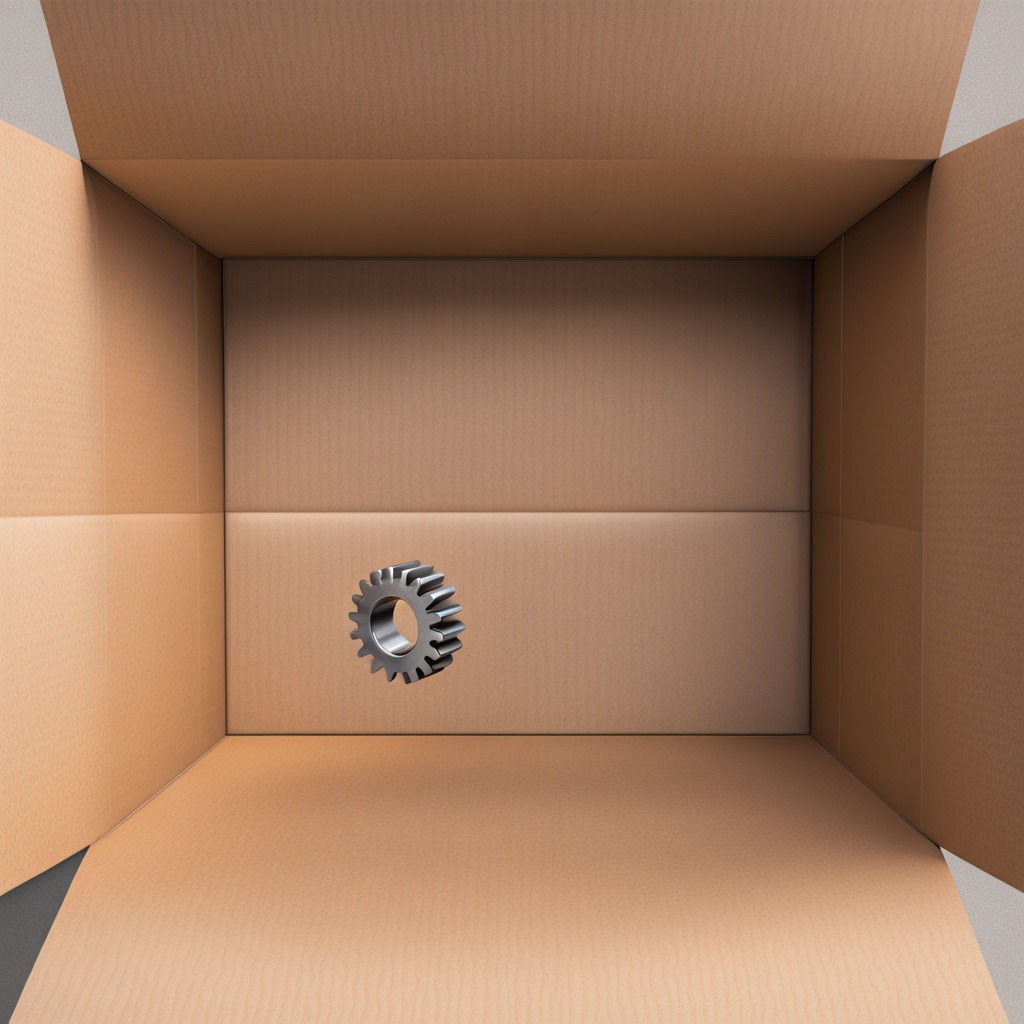
A steel gear with teeth is lying on the cardboard box surface.